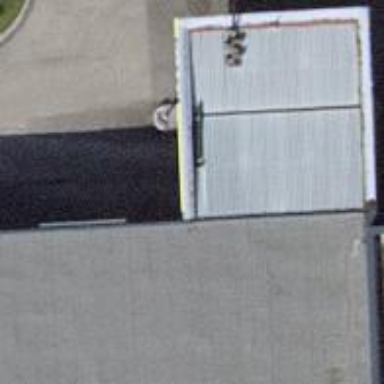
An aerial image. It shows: View of roof of building.